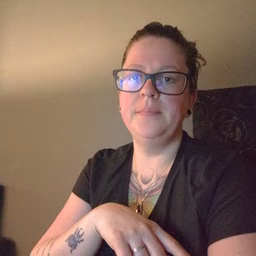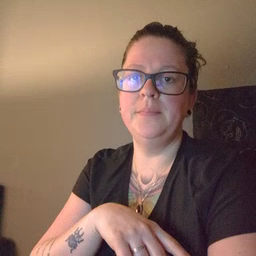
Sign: lips